Question: I am trying to print out the image below using a 'for' loop. I am using 'for' loops and 'if' statements to create an ASCII star in Java.

My code:
'''
public class asciistar {
public static void main(String[] args) {
final int X = 9;
for (int R = 0; R < X; R++) {
for (int V = 0; V < X; V++) {
if (R == V || R + V == X - 1 || V == X / 2 || R == X / 2) {
System.out.print("* ");
} else {
System.out.print(" ");
}
}
}
}
}
'''
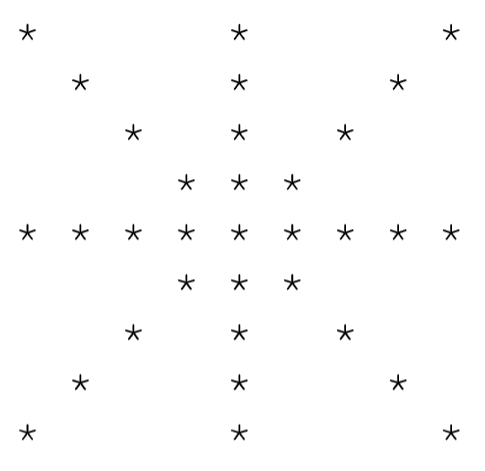
Answer: Your code works! Just add the printing of a newline at the end of the outer loop:
'''
public static void main(String[] args) {
final int X = 9;
for (int R = 0; R < X; R++) {
for (int V = 0; V < X; V++) {
if (R == V || R + V == X - 1 || V == X / 2 || R == X / 2) {
System.out.print("* ");
} else {
System.out.print(" ");
}
}
System.out.println("");
}
}
'''
Result:
'''
* * *
* * *
* * *
* * *
* * * * * * * * *
* * *
* * *
* * *
* * *
'''